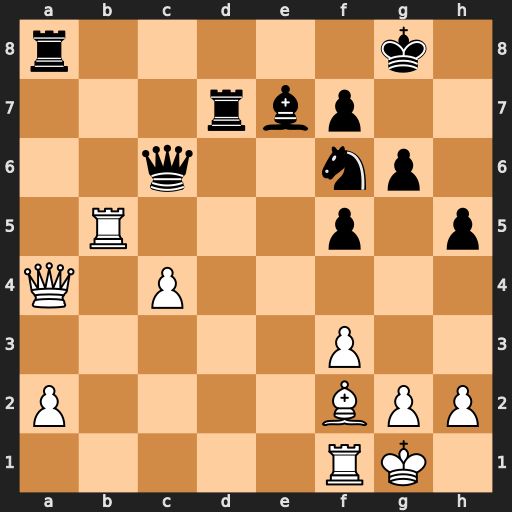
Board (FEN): r5k1/3rbp2/2q2np1/1R3p1p/Q1P5/5P2/P4BPP/5RK1
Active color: w
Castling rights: -
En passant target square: -
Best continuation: Rb8+ Rxb8 Qxc6